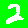
Digit: 2